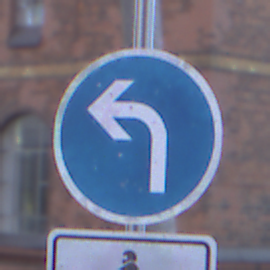
Verkehrszeichen: VorgeschriebeneFahrtrichtungLinks
Zusatzzeichen unten: EinspurigeFahrzeugeFrei3
Umgebung: Outdoor, Urban
Tageszeit: SunriseSunset
Wetter: Clear
Licht: Natural
Jahreszeit: NotSpecified
Kontrast: MediumContrast